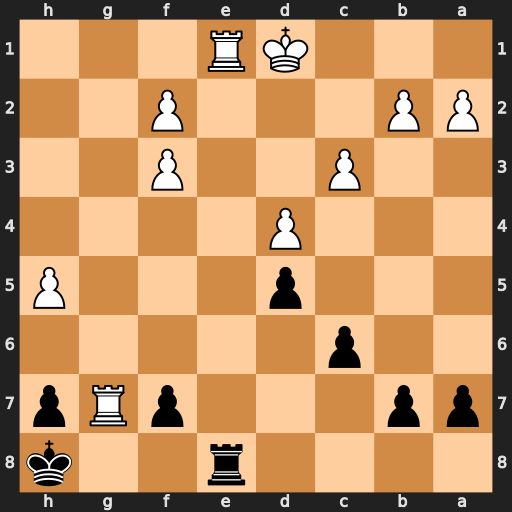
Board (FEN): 4r2k/pp3pRp/2p5/3p3P/3P4/2P2P2/PP3P2/3KR3
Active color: b
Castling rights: -
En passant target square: -
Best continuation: Rxe1+ Kxe1 Kxg7